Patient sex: F
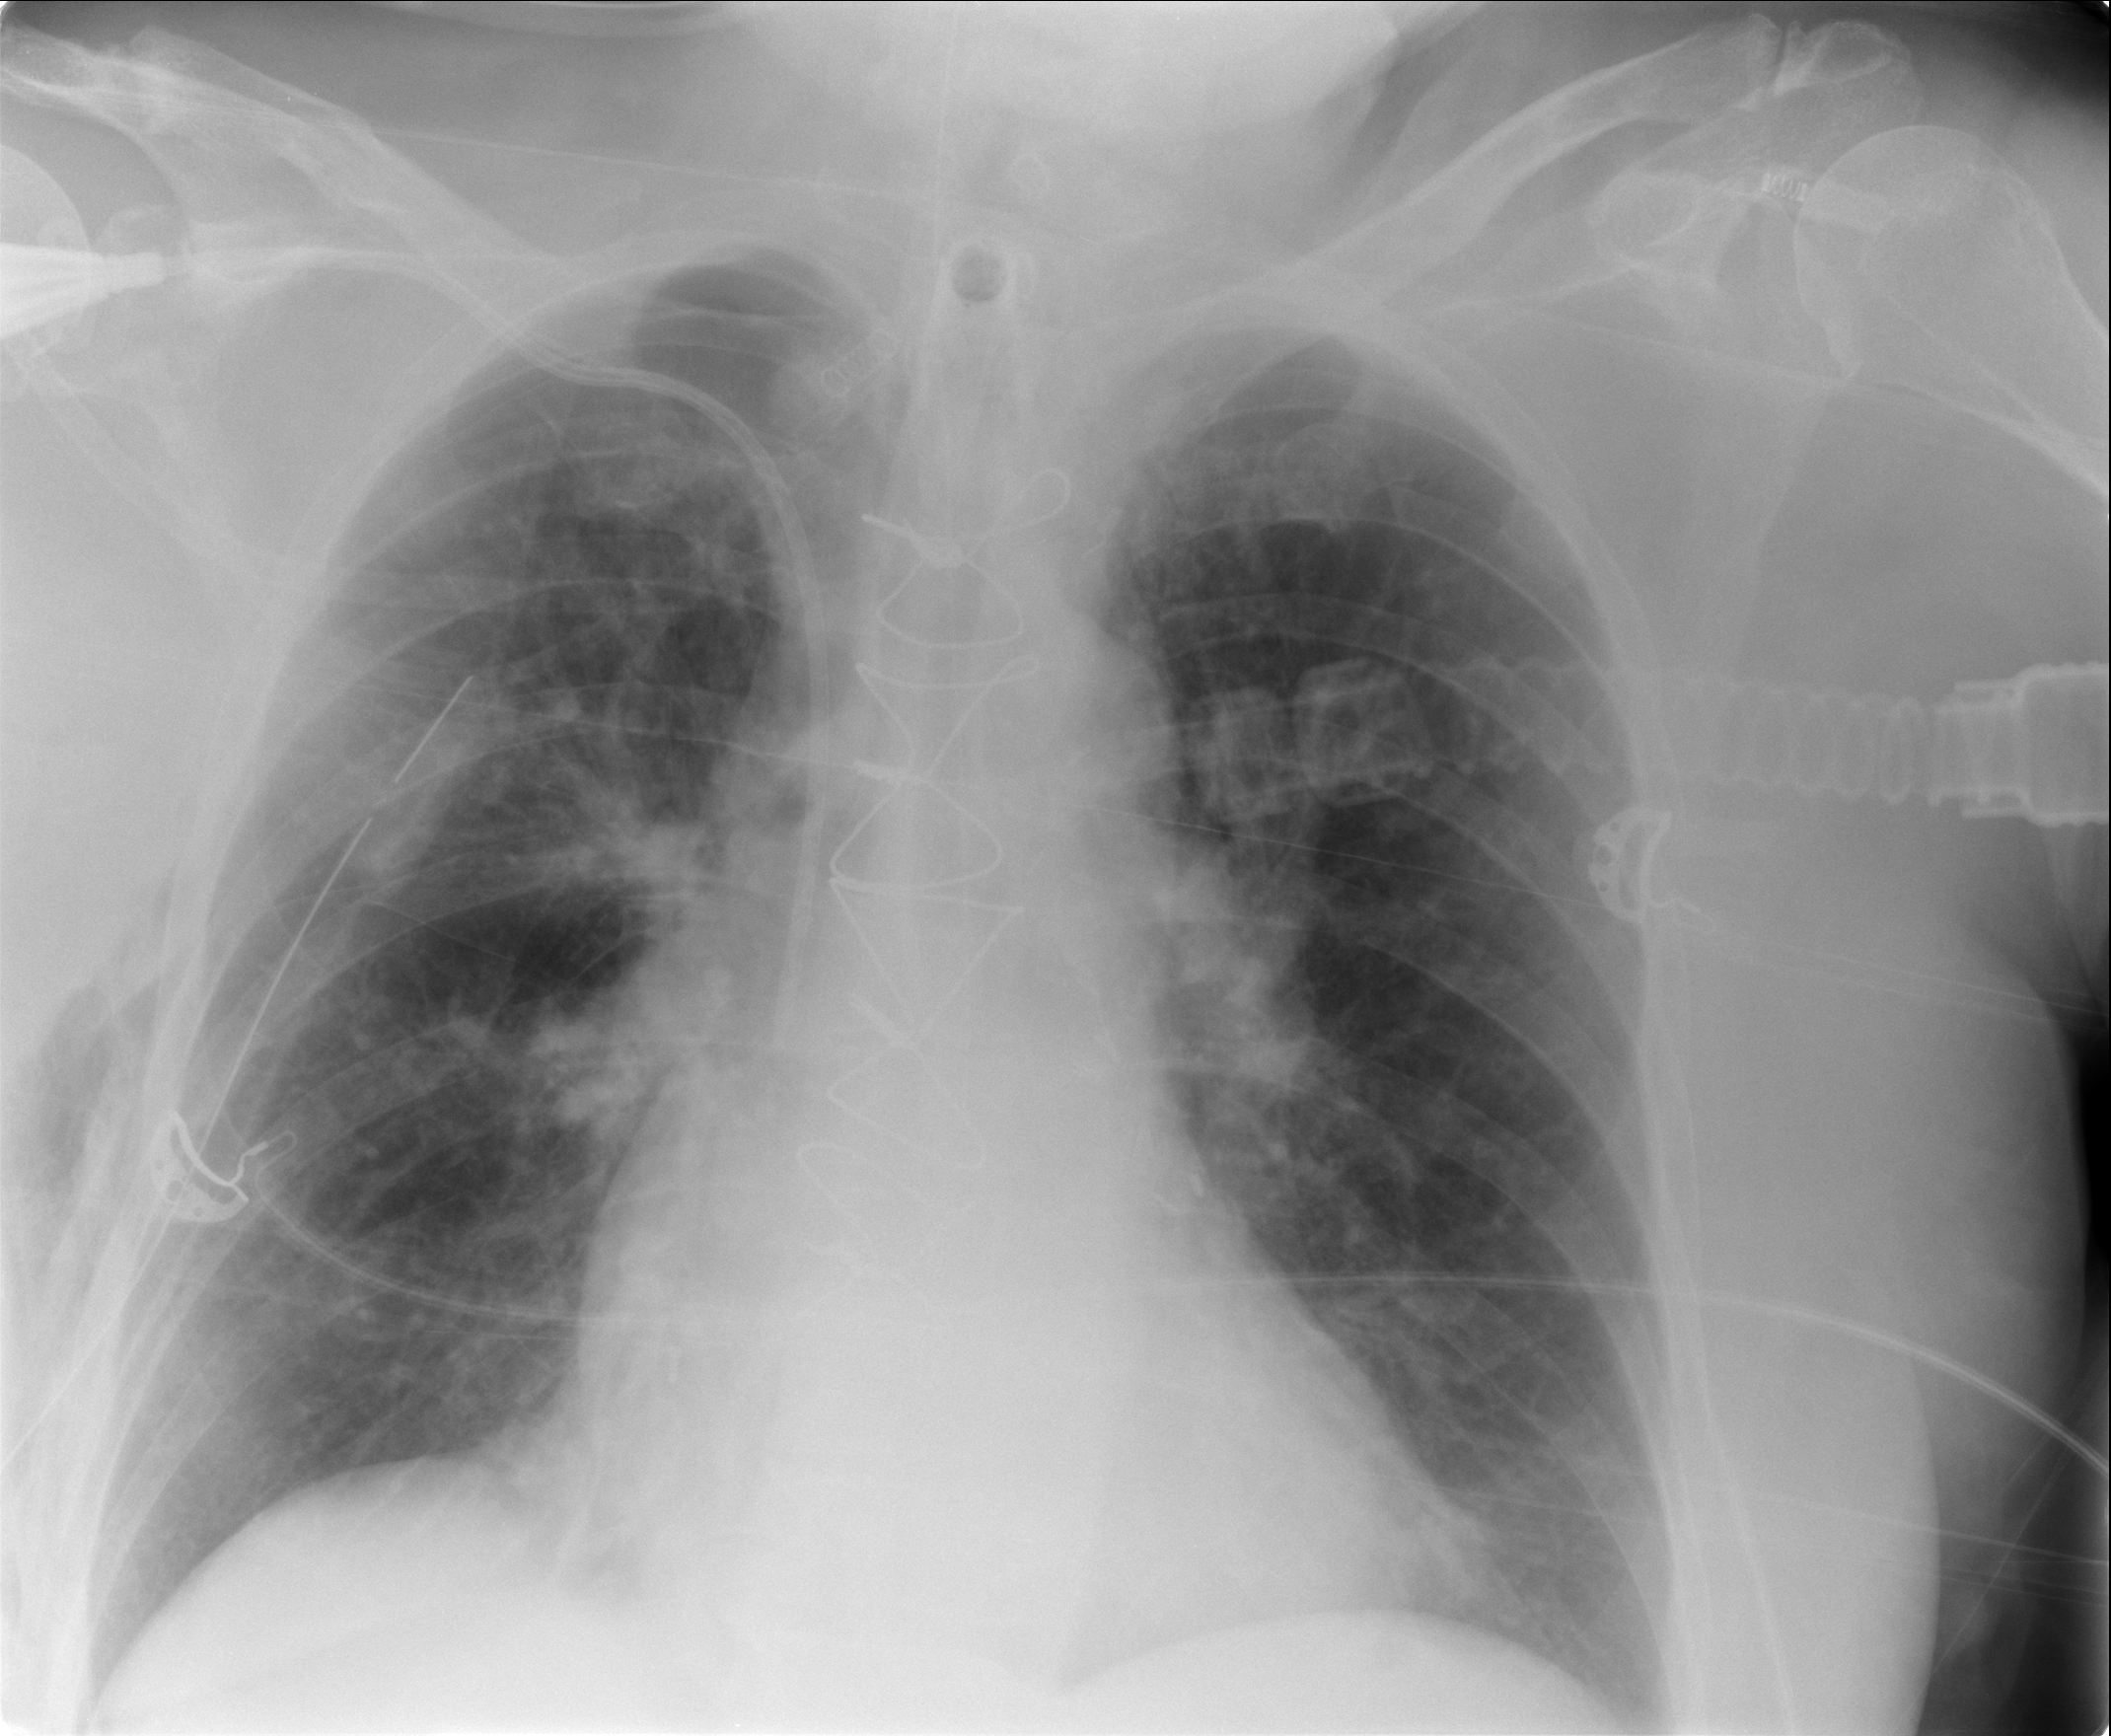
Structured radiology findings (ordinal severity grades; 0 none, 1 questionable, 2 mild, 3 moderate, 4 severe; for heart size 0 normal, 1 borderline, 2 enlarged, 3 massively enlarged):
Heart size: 0
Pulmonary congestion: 3
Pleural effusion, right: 0
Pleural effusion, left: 0
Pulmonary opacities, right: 2
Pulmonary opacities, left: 2
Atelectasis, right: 2
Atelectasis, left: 1